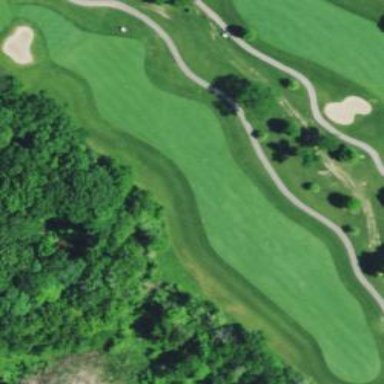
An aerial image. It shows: Golf fairway surrounded by grass.